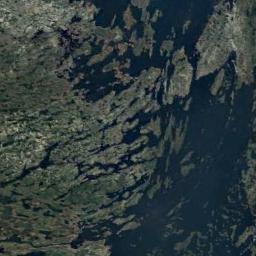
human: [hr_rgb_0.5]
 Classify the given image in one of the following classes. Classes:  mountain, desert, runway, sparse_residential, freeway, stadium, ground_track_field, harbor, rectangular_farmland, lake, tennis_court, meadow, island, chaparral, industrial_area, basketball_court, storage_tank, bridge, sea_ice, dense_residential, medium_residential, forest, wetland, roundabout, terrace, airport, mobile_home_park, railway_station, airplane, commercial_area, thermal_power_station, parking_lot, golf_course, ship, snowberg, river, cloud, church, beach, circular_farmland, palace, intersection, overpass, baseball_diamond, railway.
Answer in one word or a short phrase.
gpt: wetland